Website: bh-photo
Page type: account-dashboard
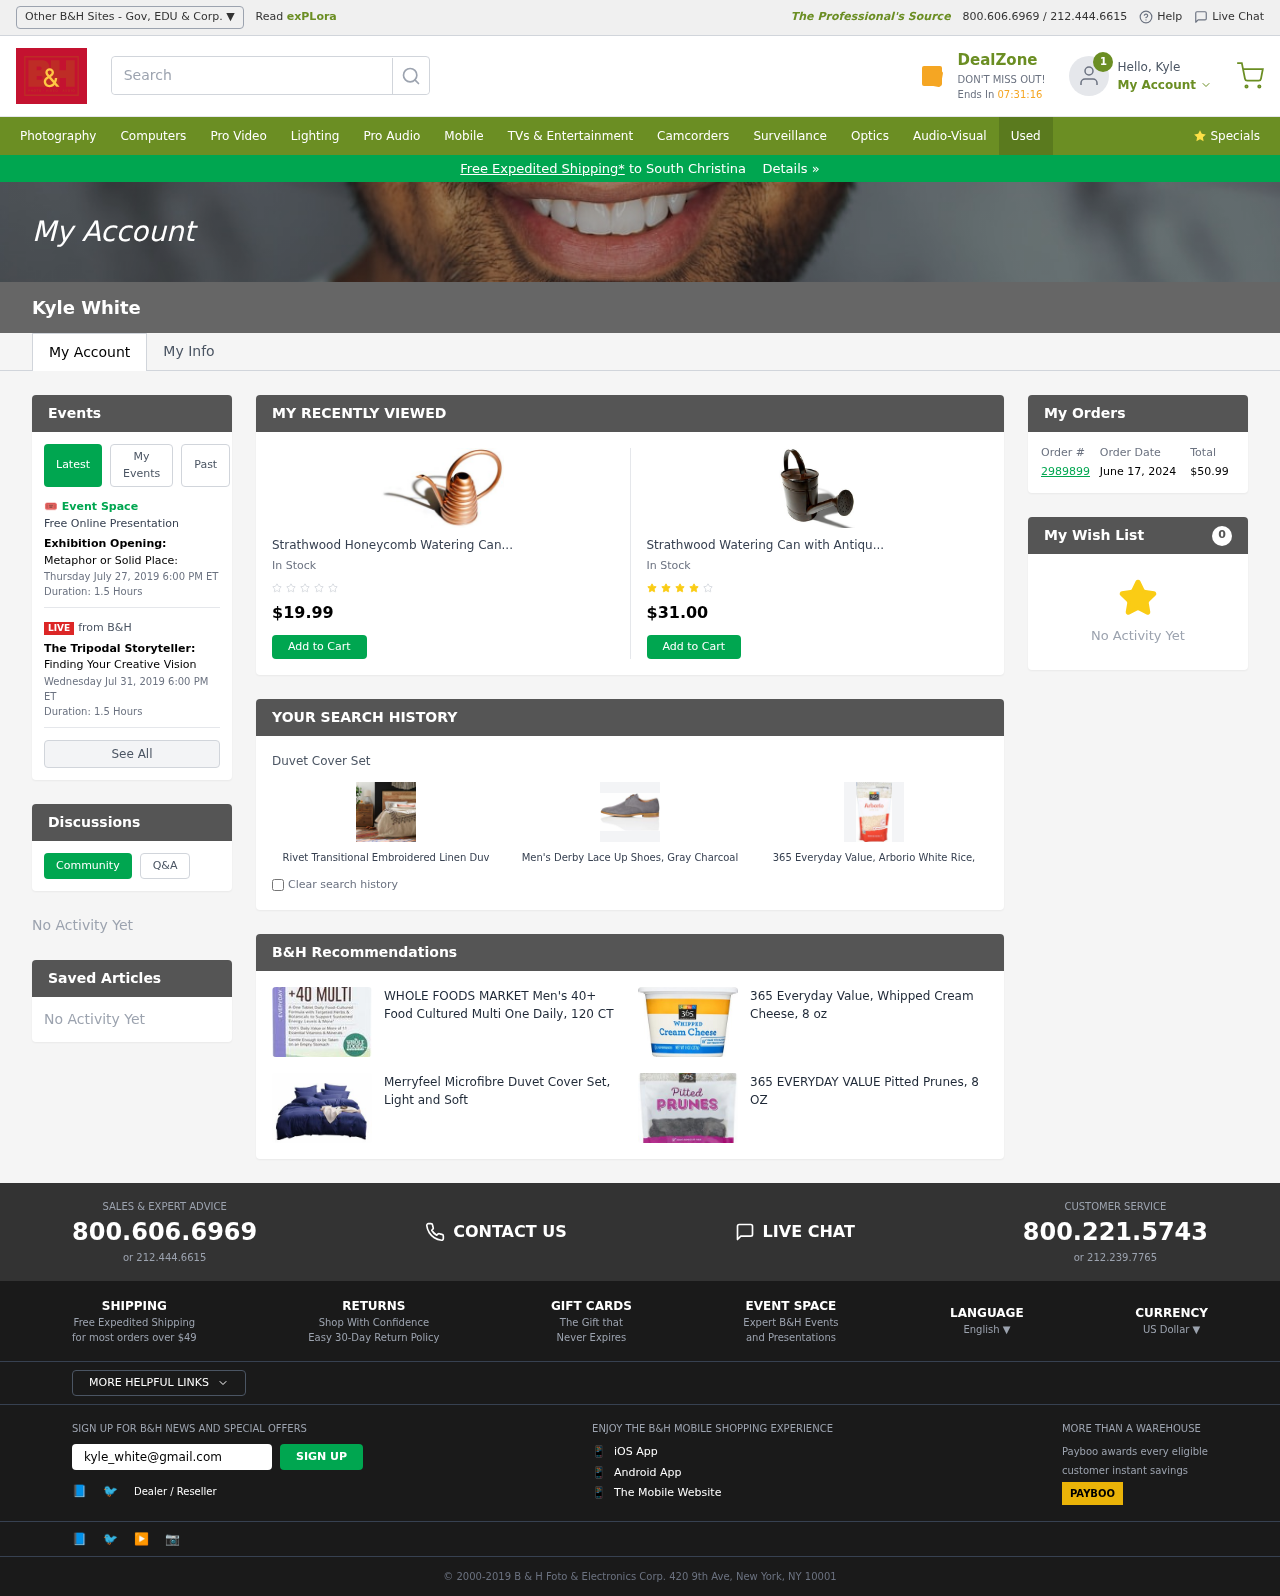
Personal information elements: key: PII_CITY
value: South Christina
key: PII_EMAIL
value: kyle_white@gmail.com
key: PII_FIRSTNAME
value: Kyle
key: PII_FULLNAME
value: Kyle White
Product elements: key: PRODUCT1_NAME
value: Strathwood Honeycomb Watering Can
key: PRODUCT1_PRICE
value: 19.99
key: PRODUCT2_NAME
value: Strathwood Watering Can with Antique Bronze Finish
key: PRODUCT2_PRICE
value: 31
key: PRODUCT3_ITEM_CATEGORY
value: Duvet Cover Set
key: PRODUCT3_NAME
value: Rivet Transitional Embroidered Linen Duvet Cover Set
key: PRODUCT4_NAME
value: Men's Derby Lace Up Shoes, Gray Charcoal, US 9
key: PRODUCT5_NAME
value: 365 Everyday Value, Arborio White Rice, 16 oz
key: PRODUCT6_NAME
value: WHOLE FOODS MARKET Men's 40+ Food Cultured Multi One Daily, 120 CT
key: PRODUCT7_NAME
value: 365 Everyday Value, Whipped Cream Cheese, 8 oz
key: PRODUCT8_NAME
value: Merryfeel Microfibre Duvet Cover Set, Light and Soft
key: PRODUCT9_NAME
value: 365 EVERYDAY VALUE Pitted Prunes, 8 OZ
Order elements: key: ORDER_ID
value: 2989899
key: ORDER_DATE
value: June 17, 2024
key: ORDER_TOTAL
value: $50.99
Other elements: key: WISHLIST_COUNT
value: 0